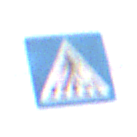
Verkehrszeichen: FussgaengerueberwegRechts
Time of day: Midday
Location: Outdoor (Suburban)
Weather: Overcast
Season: NotSpecified
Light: Natural